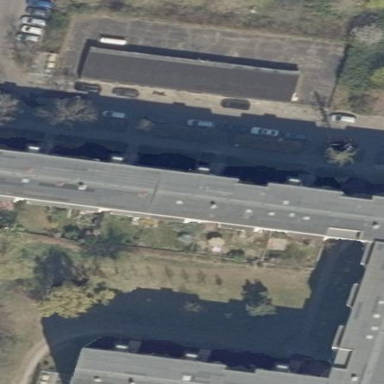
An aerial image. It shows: Apartment building with flat roof.